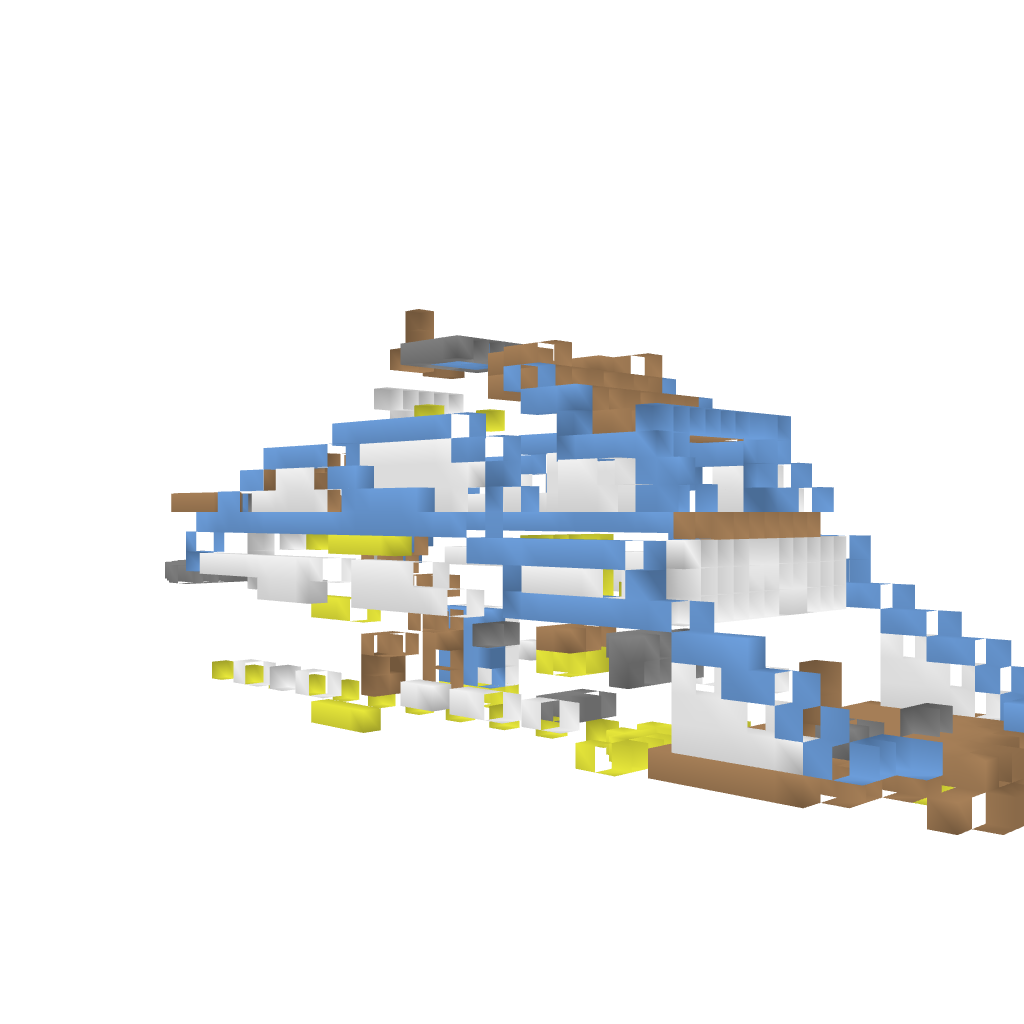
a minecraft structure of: Yaht (Ecl1pse8) 1.7.2 bad low quality